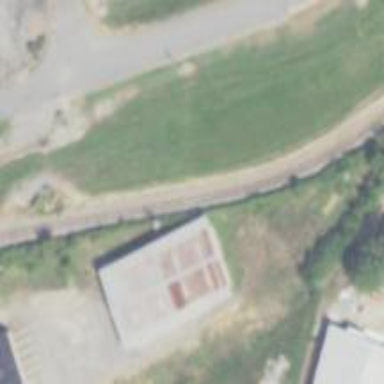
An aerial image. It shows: Railway spur service.